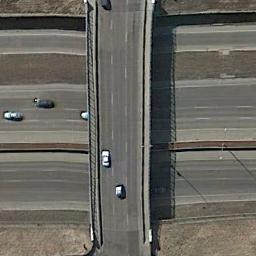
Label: overpass